Question: I used to use Subversion for my source control in Xcode 4. Increasingly, I have been having problems with it. Since Xcode now supports Git, I thought I would try that.
It seems to be set up and working, but I'm a little concerned about something. Under Organizer -> Repositories, it shows a Git Repository for each project. However, the indicator light on the right side of the Repository name is Yellow. I can find no documentation about this and can't seem to fix it. The samples on Apple's User Guide show the indicators are Green (see below). But, on mine they are Yellow.
Is this something to be concerned about? How do I fix it? Do I need to completely uninstall SVN?
FYI, I have tried the following:
1. Have removed all .SVN directories from my projects.
2. Have moved the SVN repository to another location because it kept showing up in Organizer.
Any help is appreciated!

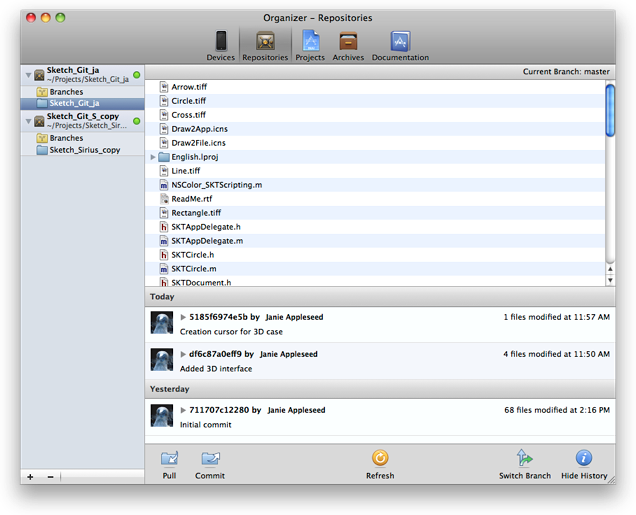
Answer: It looks like it is just cosmetic. Apple answered my question in the developer forums. They indicated that you can ignore the status light for Git repositories. If it is Red, however, it is probably because the repository doesn't exist.
<URL>